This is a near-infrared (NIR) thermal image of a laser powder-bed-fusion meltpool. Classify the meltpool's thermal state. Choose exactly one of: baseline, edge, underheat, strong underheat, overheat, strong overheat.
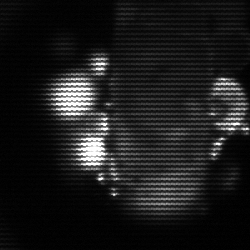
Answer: strong underheat